Question: As I have generated HTML Table (Asp.net Table),
now I need the value of the Cell One when that respective checkBox is checked.
Suppose the second check box is clicked I need the value of the second row
E.g. if month 2 is clicked I need the value <PHONE>
USING JAVA SCRIPT.
As well as the total of the same..
Total of the check value..

'''
<table border="2" id="ctl00_ctl00_B_A_ucStudentRegistration1_TblTotalPay">
<tbody><tr>
<td class="caption">Total Amount</td><td class="caption">Paid Fees</td>
</tr><tr style="border-width: 3px; border-style: solid;">
<td>5889.2400</td><td><span disabled="disabled"><input type="checkbox" onclick="javascript:toggleCheckBoxes(this);" disabled="disabled" checked="checked" name="ctl00$ctl00$B$A$ucStudentRegistration1$chkMonth1" id="ctl00_ctl00_B_A_ucStudentRegistration1_chkMonth1"><label for="ctl00_ctl00_B_A_ucStudentRegistration1_chkMonth1">Month1</label></span></td>
</tr><tr>
<td><PHONE></td><td><input type="checkbox" onclick="javascript:toggleCheckBoxes(this);" name="ctl00$ctl00$B$A$ucStudentRegistration1$chkMonth2" id="ctl00_ctl00_B_A_ucStudentRegistration1_chkMonth2"><label for="ctl00_ctl00_B_A_ucStudentRegistration1_chkMonth2">Month2</label></td>
</tr><tr>
<td><PHONE></td><td><input type="checkbox" onclick="javascript:toggleCheckBoxes(this);" name="ctl00$ctl00$B$A$ucStudentRegistration1$chkMonth3" id="ctl00_ctl00_B_A_ucStudentRegistration1_chkMonth3"><label for="ctl00_ctl00_B_A_ucStudentRegistration1_chkMonth3">Month3</label></td>
</tr><tr>
<td><PHONE></td><td><input type="checkbox" onclick="javascript:toggleCheckBoxes(this);" name="ctl00$ctl00$B$A$ucStudentRegistration1$chkMonth4" id="ctl00_ctl00_B_A_ucStudentRegistration1_chkMonth4"><label for="ctl00_ctl00_B_A_ucStudentRegistration1_chkMonth4">Month4</label></td>
</tr><tr>
<td><PHONE></td><td><input type="checkbox" onclick="javascript:toggleCheckBoxes(this);" name="ctl00$ctl00$B$A$ucStudentRegistration1$chkMonth5" id="ctl00_ctl00_B_A_ucStudentRegistration1_chkMonth5"><label for="ctl00_ctl00_B_A_ucStudentRegistration1_chkMonth5">Month5</label></td>
</tr><tr>
<td><PHONE></td><td><input type="checkbox" onclick="javascript:toggleCheckBoxes(this);" name="ctl00$ctl00$B$A$ucStudentRegistration1$chkMonth6" id="ctl00_ctl00_B_A_ucStudentRegistration1_chkMonth6"><label for="ctl00_ctl00_B_A_ucStudentRegistration1_chkMonth6">Month6</label></td>
</tr><tr>
<td><PHONE></td><td><input type="checkbox" onclick="javascript:toggleCheckBoxes(this);" name="ctl00$ctl00$B$A$ucStudentRegistration1$chkMonth7" id="ctl00_ctl00_B_A_ucStudentRegistration1_chkMonth7"><label for="ctl00_ctl00_B_A_ucStudentRegistration1_chkMonth7">Month7</label></td>
</tr>
</tbody></table>
'''
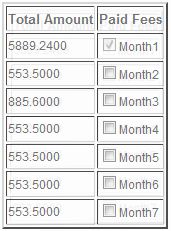
Answer: Your question doesn't disclose what you're really after and doesn't provide a <URL>, but let's try anyway, shall we?
Check out the <URL>.
Here's the JS for your convenience
'''
$('.TotalPay input[type=checkbox]').change(function(){
var amount = $(this).parent().siblings().text();
console.log(amount);
});
'''
Using JavaScript, we can bind event handlers to DOM elements from outside the markup, thus leaving the HTML clean and semantic. onXXXXX attributes might work, but you should really read about <URL>.
In my example I chose jQuery, which greatly simplifies tedious tasks like DOM traversal. Basically, here's what this snippet do:
1. Grab the relevant checkboxes by CSS selector,
2. attach an anonymous handler to their 'change' event.
3. in it, traverse for the checkbox's 'uncle' and store its text in the amount variable
p.s. Please use semantic classnames for your elements. .net screws up your IDs, so IMO just rely more heavily on classes.
Also, ™️.